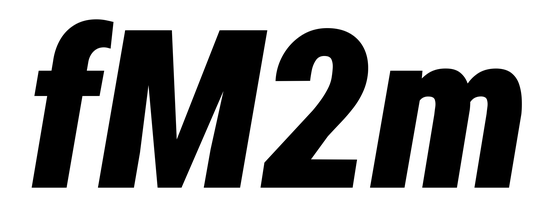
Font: Roboto-Italic_Condensed_Black_Italic